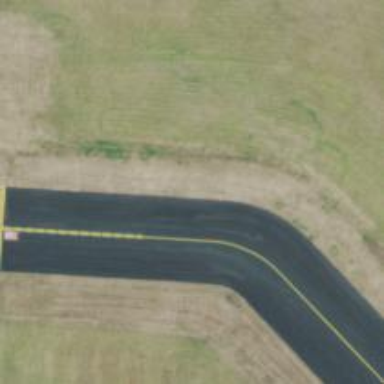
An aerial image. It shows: Image of taxiway at airport.